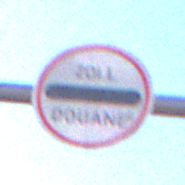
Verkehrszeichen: Zollstelle
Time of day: MorningAfternoon
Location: Outdoor (Nature)
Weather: Clear
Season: NotSpecified
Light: Natural